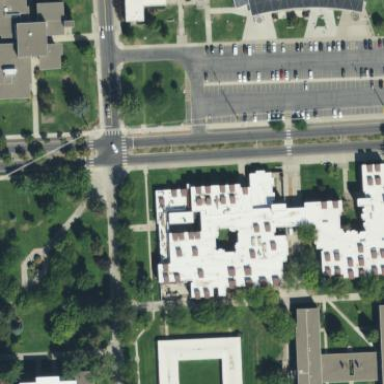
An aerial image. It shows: Public building.